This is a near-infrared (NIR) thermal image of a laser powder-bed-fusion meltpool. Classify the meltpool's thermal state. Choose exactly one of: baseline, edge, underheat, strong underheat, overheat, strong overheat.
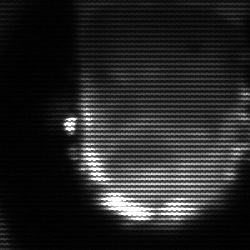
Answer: baseline